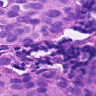
Metastatic tissue present: yes